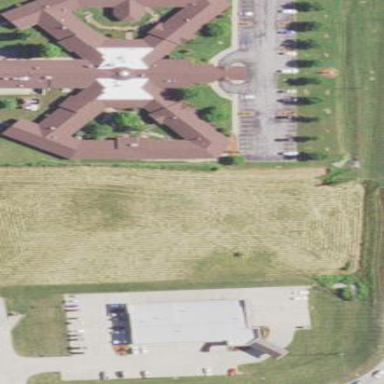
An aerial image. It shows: Nursing home.